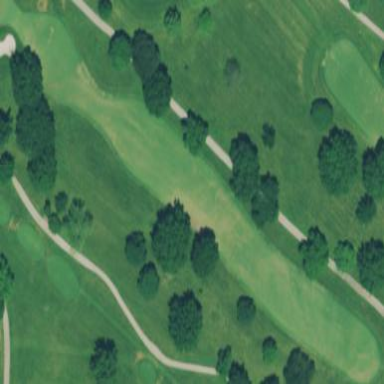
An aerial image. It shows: Golf fairway in the image.